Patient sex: M
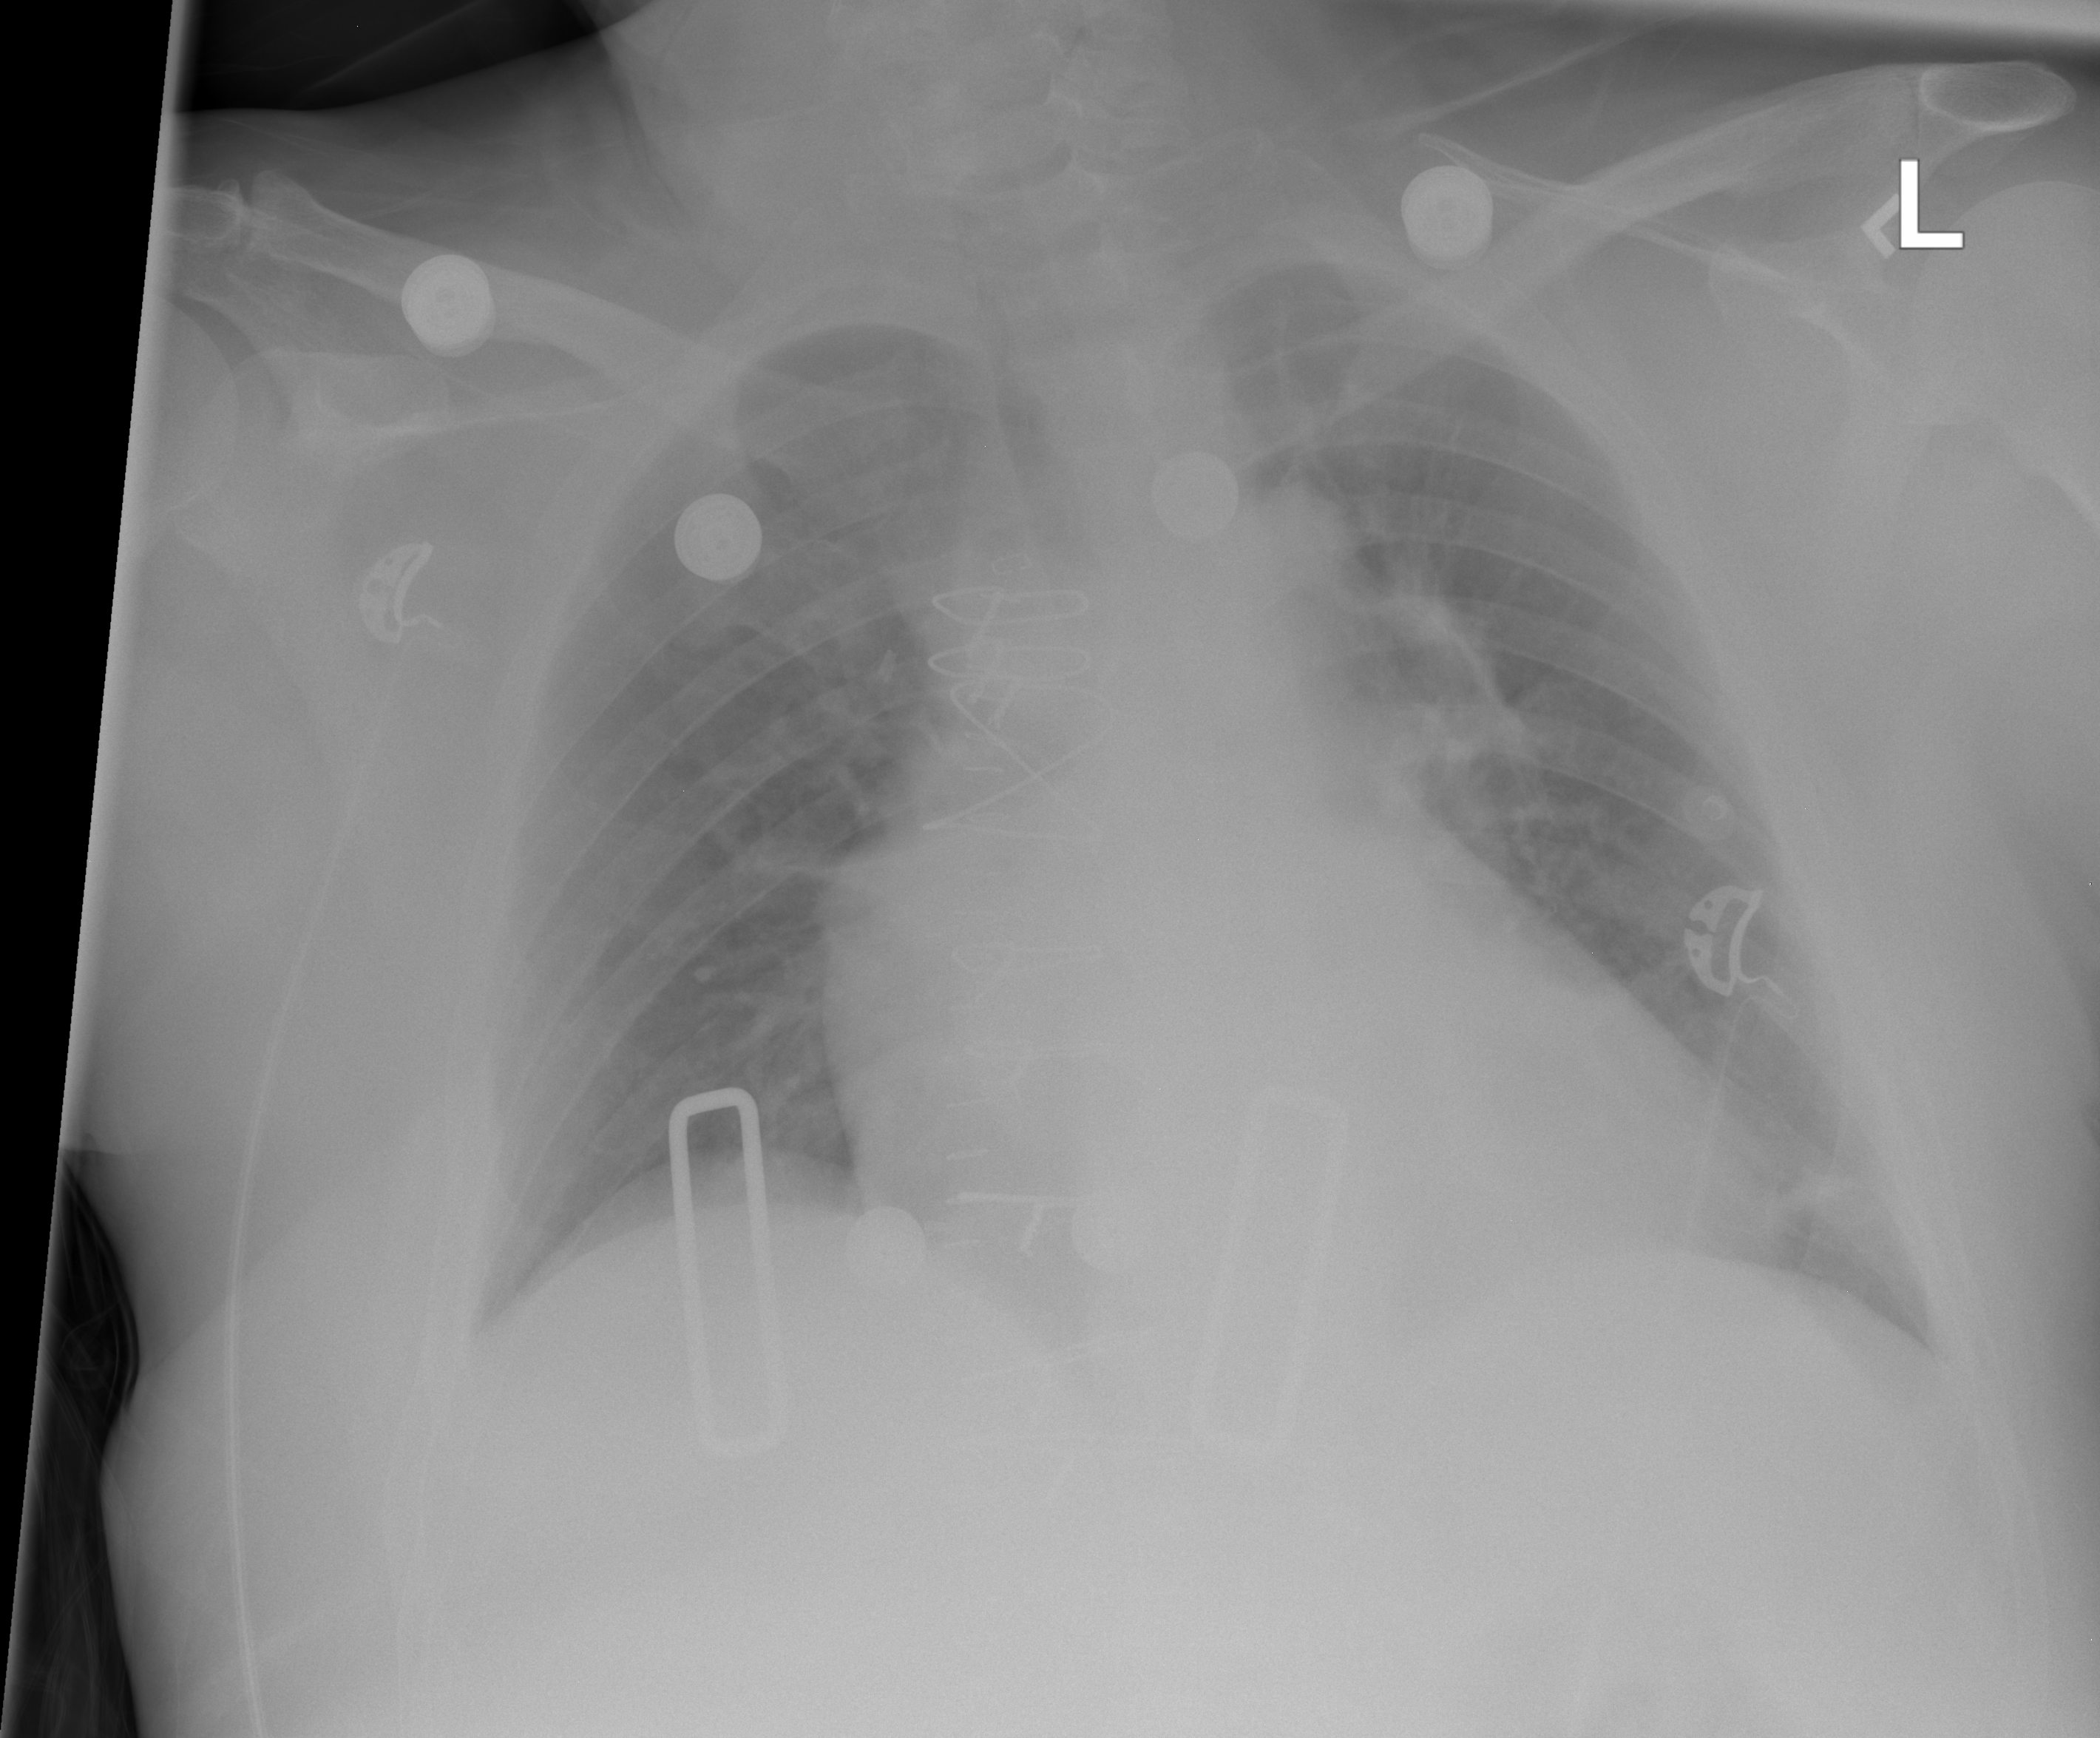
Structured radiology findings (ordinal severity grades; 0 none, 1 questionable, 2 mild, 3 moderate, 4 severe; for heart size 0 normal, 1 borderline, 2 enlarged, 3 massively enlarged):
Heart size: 0
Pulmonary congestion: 0
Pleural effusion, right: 0
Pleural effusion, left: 0
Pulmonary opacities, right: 0
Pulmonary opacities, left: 0
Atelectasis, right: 0
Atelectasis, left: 2